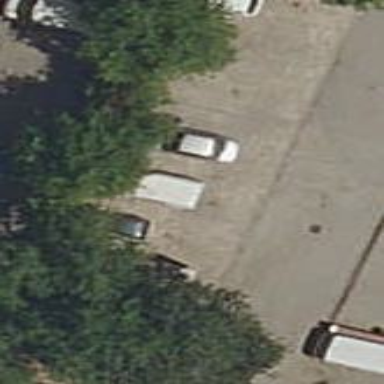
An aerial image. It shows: Parking area with surface.